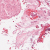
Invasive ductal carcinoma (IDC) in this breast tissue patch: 0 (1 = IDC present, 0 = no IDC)